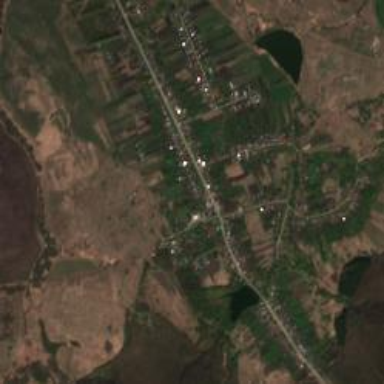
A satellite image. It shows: Village.